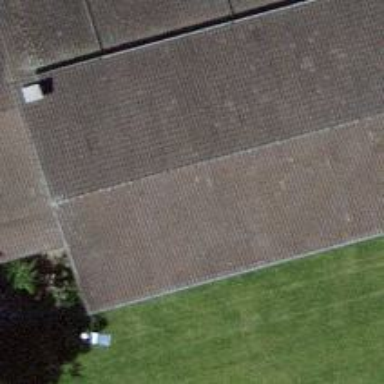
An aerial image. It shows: School.